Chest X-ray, AP view. Patient: 76 years old, sex F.
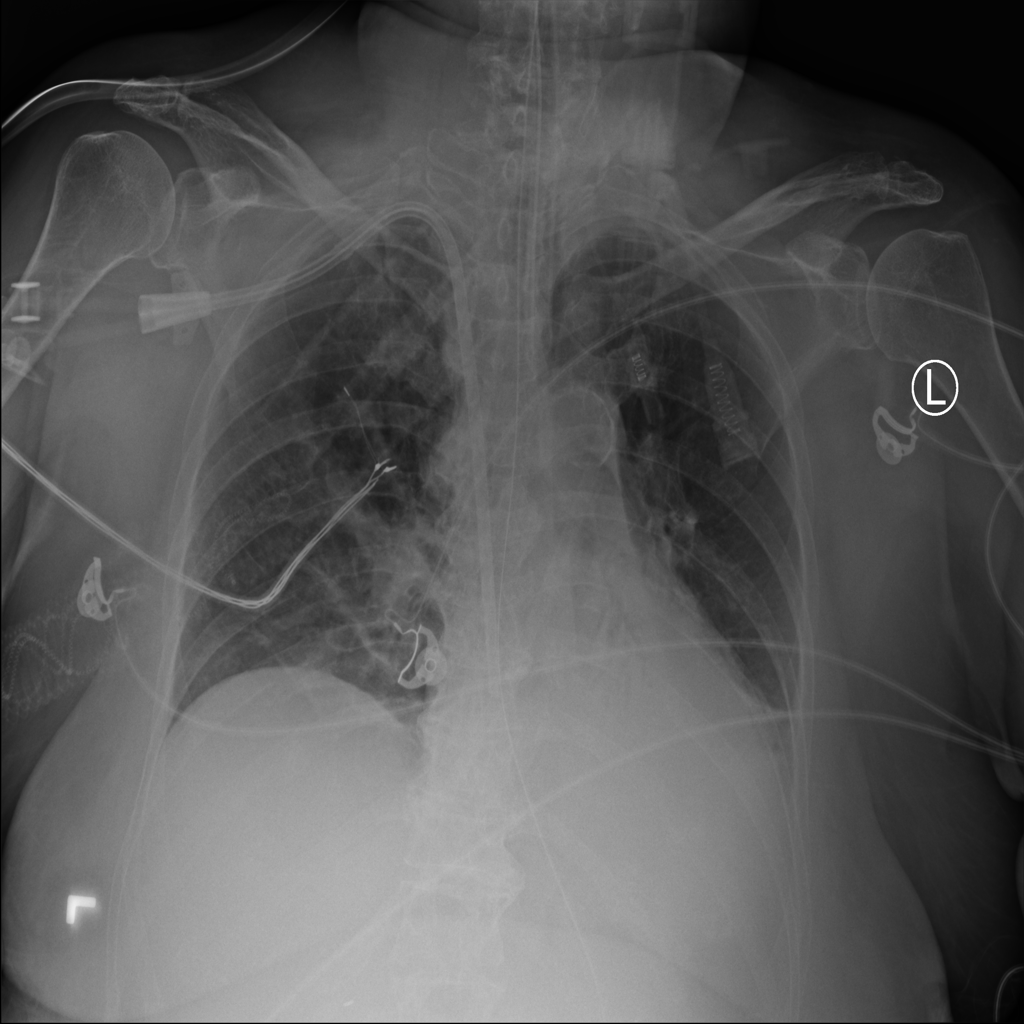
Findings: Atelectasis